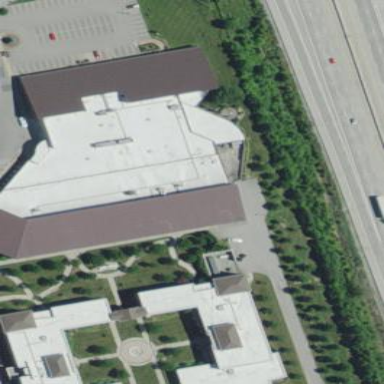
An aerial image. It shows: College building.